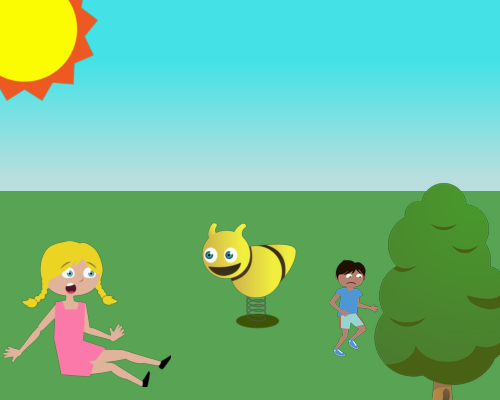
large sun in upper left corner cut off below is medium slide 1 2 inch from left edge top above horizon medium girl sitting hand behind her at left edge 1 2 inch from bottom loing shocked at bottom in middle bee toy on right medium tree with hole off right edge 1 inch from bottom edge running angry boy facing right knee at hole he is medium